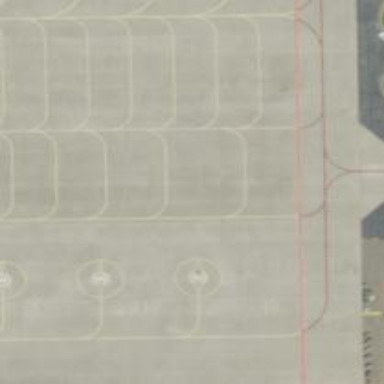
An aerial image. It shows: View of taxiway at the airport.